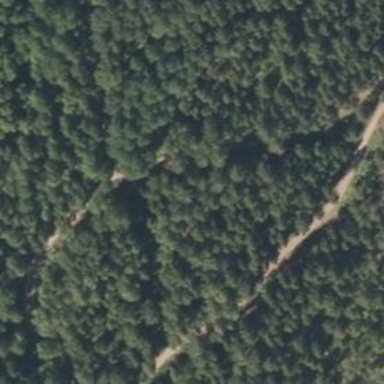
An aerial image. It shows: Path.